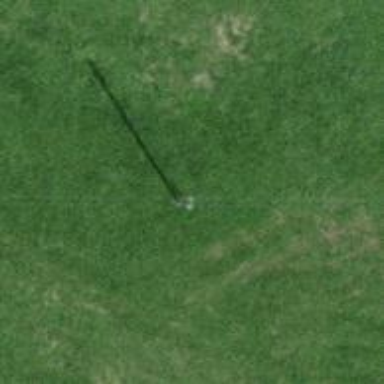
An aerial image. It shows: Power pole.